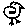
Label: bird